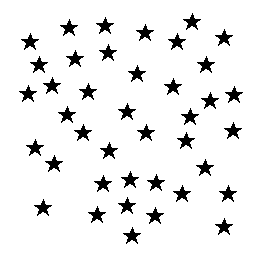
Squares: 0
Triangles: 0
Stars: 40
Total shapes: 40